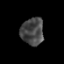
Tissue: prostate
Cell type: B cells
Senescence score: 0.702
Nuclear area (px): 600
Mean DAPI intensity: 72.353